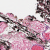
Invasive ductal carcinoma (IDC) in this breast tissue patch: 0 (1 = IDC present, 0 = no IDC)